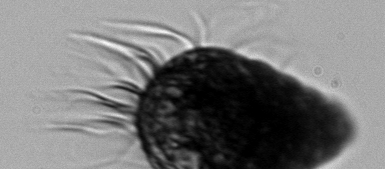
Label: Laboea_strobila